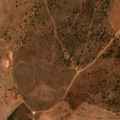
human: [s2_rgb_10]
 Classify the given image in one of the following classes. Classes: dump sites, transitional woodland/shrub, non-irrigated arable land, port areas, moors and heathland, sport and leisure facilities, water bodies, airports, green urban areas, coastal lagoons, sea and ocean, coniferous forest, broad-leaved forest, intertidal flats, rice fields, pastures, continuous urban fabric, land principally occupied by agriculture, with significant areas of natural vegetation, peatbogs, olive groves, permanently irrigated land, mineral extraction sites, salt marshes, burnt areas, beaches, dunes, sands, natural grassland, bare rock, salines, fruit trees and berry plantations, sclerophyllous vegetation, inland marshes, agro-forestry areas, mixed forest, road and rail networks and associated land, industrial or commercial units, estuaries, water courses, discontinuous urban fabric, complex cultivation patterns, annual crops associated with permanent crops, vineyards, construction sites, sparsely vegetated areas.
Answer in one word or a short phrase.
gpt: non-irrigated arable land, pastures, agro-forestry areas